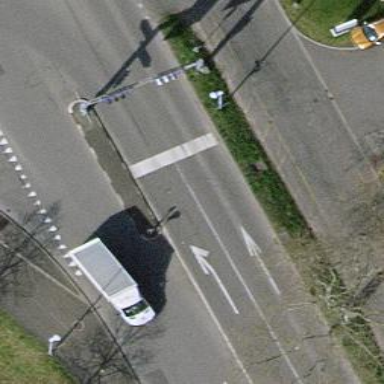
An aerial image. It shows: Road with traffic signals.